Question: in settings.py 'LANGUAGE_CODE = 'es-mx'' or 'LANGUAGE_CODE = 'es-ar''
does not work, but 'LANGUAGE_CODE = 'es'' or 'LANGUAGE_CODE = 'mk'' works OK when rendering the templates, I18N is active en the project settings and this is how .mo and .po looks like:

and this is the i18n context processor information:
'{'LANGUAGES': (('ar', 'Arabic'), ('az', 'Azerbaijani'), ('bg', 'Bulgarian'), ('bn', 'Bengali'), ('bs', 'Bosnian'), ('ca', 'Catalan'), ('cs', 'Czech'), ('cy', 'Welsh'), ('da', 'Danish'), ('de', 'German'), ('el', 'Greek'), ('en', 'English'), ('en-gb', 'British English'), ('es', 'Spanish'), ('es-ar', 'Argentinian Spanish'), ('es-mx', 'Mexican Spanish'), ('es-ni', 'Nicaraguan Spanish'), ('et', 'Estonian'), ('eu', 'Basque'), ('fa', 'Persian'), ('fi', 'Finnish'), ('fr', 'French'), ('fy-nl', 'Frisian'), ('ga', 'Irish'), ('gl', 'Galician'), ('he', 'Hebrew'), ('hi', 'Hindi'), ('hr', 'Croatian'), ('hu', 'Hungarian'), ('id', 'Indonesian'), ('is', 'Icelandic'), ('it', 'Italian'), ('ja', 'Japanese'), ('ka', 'Georgian'), ('km', 'Khmer'), ('kn', 'Kannada'), ('ko', 'Korean'), ('lt', 'Lithuanian'), ('lv', 'Latvian'), ('mk', 'Macedonian'), ('ml', 'Malayalam'), ('mn', 'Mongolian'), ('nl', 'Dutch'), ('no', 'Norwegian'), ('nb', 'Norwegian Bokmal'), ('nn', 'Norwegian Nynorsk'), ('pa', 'Punjabi'), ('pl', 'Polish'), ('pt', 'Portuguese'), ('pt-br', 'Brazilian Portuguese'), ('ro', 'Romanian'), ('ru', 'Russian'), ('sk', 'Slovak'), ('sl', 'Slovenian'), ('sq', 'Albanian'), ('sr', 'Serbian'), ('sr-latn', 'Serbian Latin'), ('sv', 'Swedish'), ('ta', 'Tamil'), ('te', 'Telugu'), ('th', 'Thai'), ('tr', 'Turkish'), ('uk', 'Ukrainian'), ('ur', 'Urdu'), ('vi', 'Vietnamese'), ('zh-cn', 'Simplified Chinese'), ('zh-tw', 'Traditional Chinese')), 'LANGUAGE_BIDI': False, 'LANGUAGE_CODE': 'es-ar'}'
According django-i18n-docs "es-mx" and "es-ar" are standard lang format.
Am I missing something here? thanks in advace.
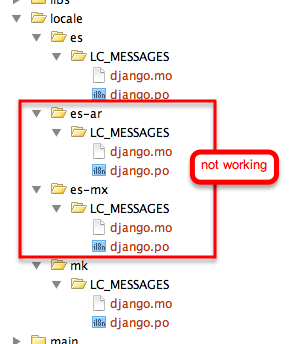
Answer: I looked in the <URL>:

Thanks for viewing.